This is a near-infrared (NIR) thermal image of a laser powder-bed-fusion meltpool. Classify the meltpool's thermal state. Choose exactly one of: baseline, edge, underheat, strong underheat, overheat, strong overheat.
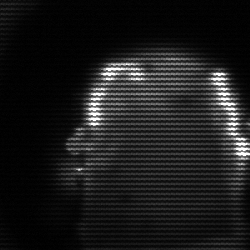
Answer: baseline